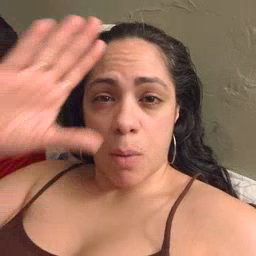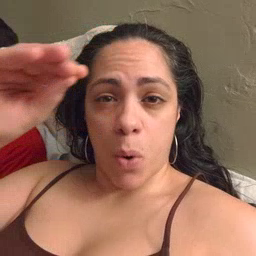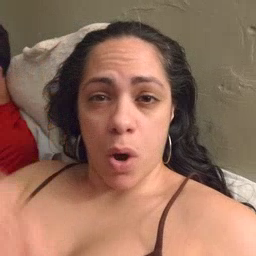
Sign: boy